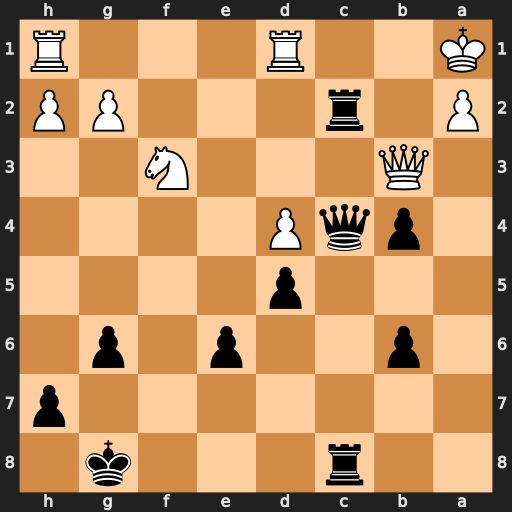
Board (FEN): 2r3k1/7p/1p2p1p1/3p4/1pqP4/1Q3N2/P1r3PP/K2R3R
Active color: b
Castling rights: -
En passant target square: -
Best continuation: Ra8 Qxc4 dxc4 Rd2 Raxa2+